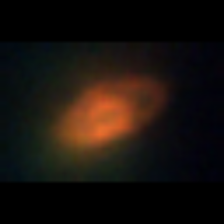
Taxon: Unknown_phyto
Group: Unknown